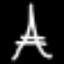
Label: The Eiffel Tower